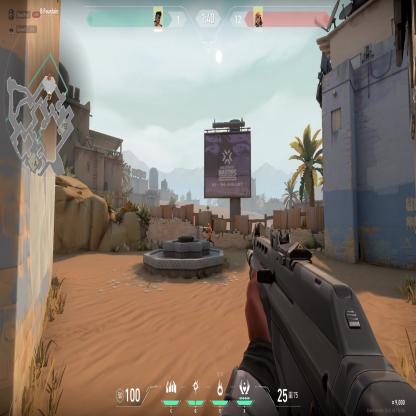
Label: enemy